Question: I have queries results as in the image, similarly for 90 date's, so how to group object and make date's as columns and count to respective date's.

Thanks in advance!!
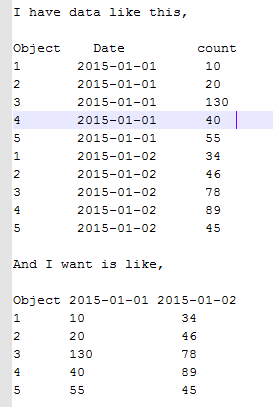
Answer: You can do it using a dynamic crosstab:
<URL>
'''
DECLARE @sql1 VARCHAR(4000) = ''
DECLARE @sql2 VARCHAR(4000) = ''
DECLARE @sql3 VARCHAR(4000) = ''
SELECT @sql1 =
'SELECT
[Object]' + CHAR(10)
SELECT @sql2 = @sql2 +
' , MAX(CASE WHEN [Date] = CAST(''' + CONVERT(VARCHAR(8), [Date], 112) + ''' AS DATE) THEN [count] END) AS ' + QUOTENAME([Date]) + CHAR(10)
FROM(
SELECT DISTINCT [Date] FROM tbl
)t
ORDER BY [Date]
SELECT @sql3 =
'FROM tbl
GROUP BY [Object]
ORDER BY [Object]'
PRINT(@sql1 + @sql2 + @sql3)
EXEC (@sql1 + @sql2 + @sql3)
'''
'''
| Object | 2015-01-01 | 2015-01-02 |
|--------|------------|------------|
| 1 | 10 | 34 |
| 2 | 20 | 46 |
| 3 | 130 | 78 |
| 4 | 40 | 89 |
| 5 | 55 | 45 |
'''
---
This is the output of the 'PRINT' command:
'''
SELECT
[Object]
, MAX(CASE WHEN [Date] = CAST('20150101' AS DATE) THEN [count] END) AS [2015-01-01]
, MAX(CASE WHEN [Date] = CAST('20150102' AS DATE) THEN [count] END) AS [2015-01-02]
FROM tbl
GROUP BY [Object]
ORDER BY [Object]
'''